Question: I have a signal which is depicted in the following image:

I want to calculate the 4 high peaks that occur inside the signal. Is there any algorithm that can detect my signal?
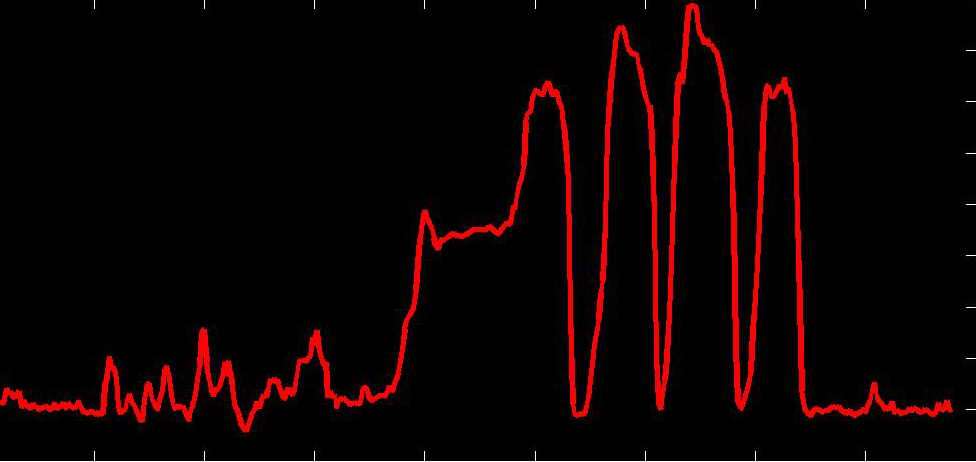
Answer: how about something like this?
'''
[localmax,maxind] = findpeaks(x);
inversex = 1.01*max(x) - x;
[localmin,minind] = findpeaks(inversex);
%//this gives all maxima and minima, now you can compute the width.
%//as for the top 4 peaks, surely you just sort and index 1:4 upon the result or in the beginning.
'''